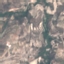
Label: PermanentCrop